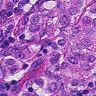
Metastatic tissue present: yes